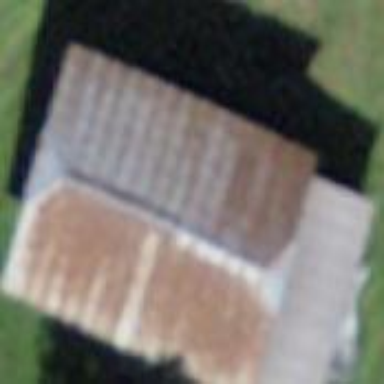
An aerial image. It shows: Rural barn.